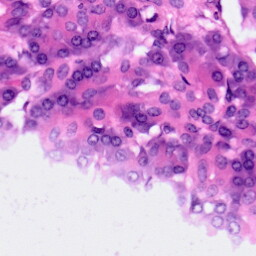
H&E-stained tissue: Pancreatic